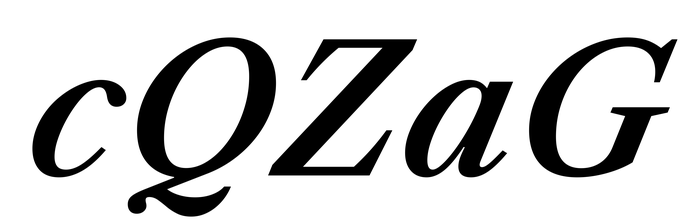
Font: LibreCaslonText-Italic_SemiBold_Italic